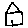
Label: house